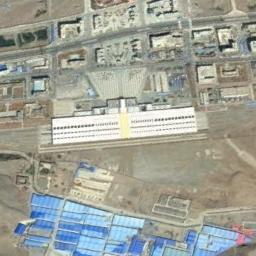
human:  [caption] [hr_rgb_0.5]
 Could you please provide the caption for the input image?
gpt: There is a railway station under construction in the outskirts .

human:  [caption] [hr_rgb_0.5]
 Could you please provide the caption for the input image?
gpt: Many blue houses are near the railway station .

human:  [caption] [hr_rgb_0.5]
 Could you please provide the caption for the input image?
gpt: The railway station is on the bare land .

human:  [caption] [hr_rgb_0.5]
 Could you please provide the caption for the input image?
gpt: The railway station with some railways is between some buildings and lots of houses .

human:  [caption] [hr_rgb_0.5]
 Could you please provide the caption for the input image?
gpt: There are some blue buildings beside the white railway station .